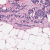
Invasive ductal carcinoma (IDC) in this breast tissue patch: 1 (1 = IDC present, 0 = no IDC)